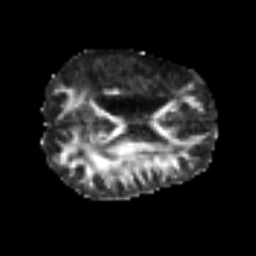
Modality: FA
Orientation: axial
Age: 50
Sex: male
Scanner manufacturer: siemens
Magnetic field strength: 3 T
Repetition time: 6.1 s
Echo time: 0.101 s